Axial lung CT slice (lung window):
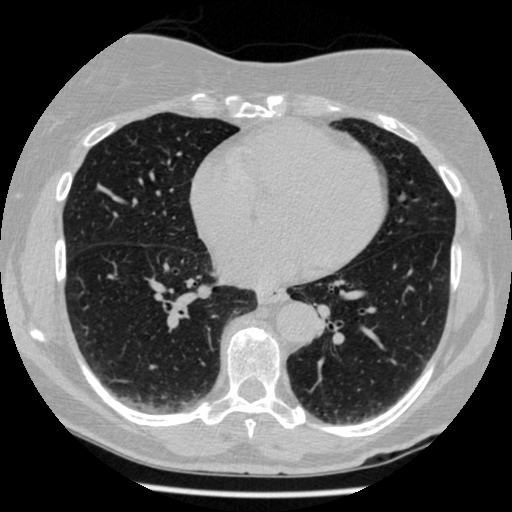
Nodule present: no